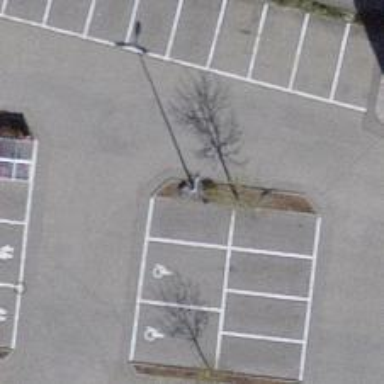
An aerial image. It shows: Pole serving as support.